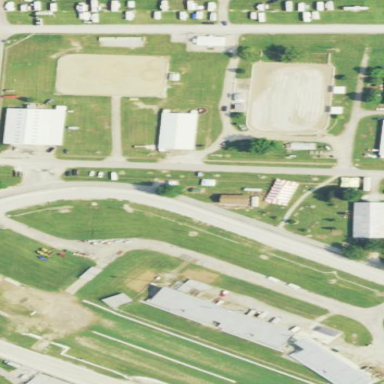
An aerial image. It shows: Unpaved raceway.